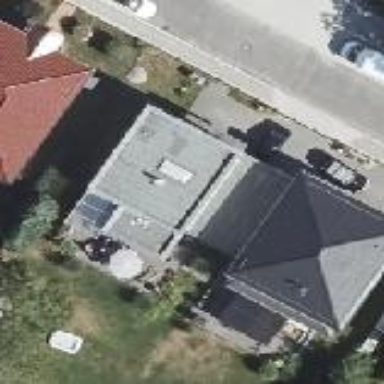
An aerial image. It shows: Semi-detached house.